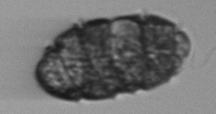
Label: Margalefidinium